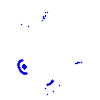
Particle: electron